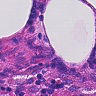
Metastatic tissue present: no